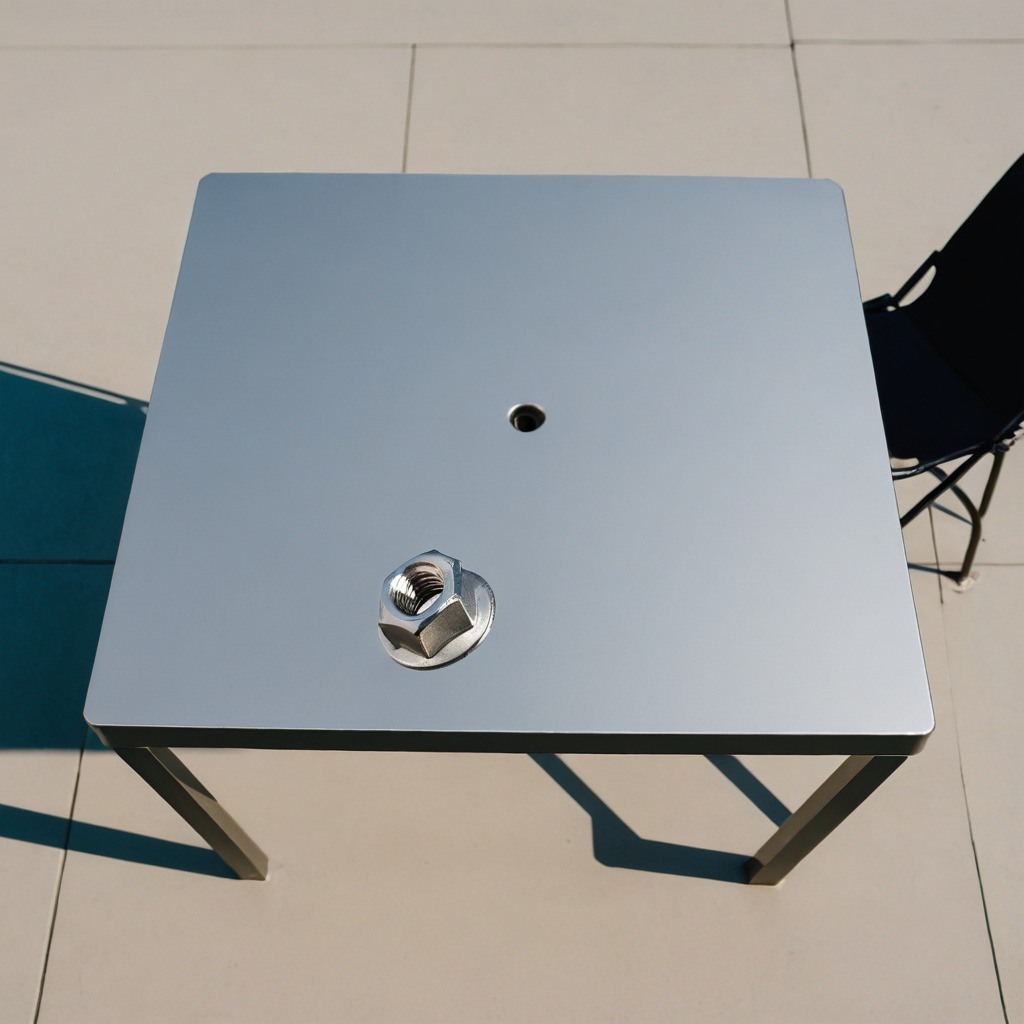
A metal nut is lying on the clean utility table in a temporary outdoor tool station.